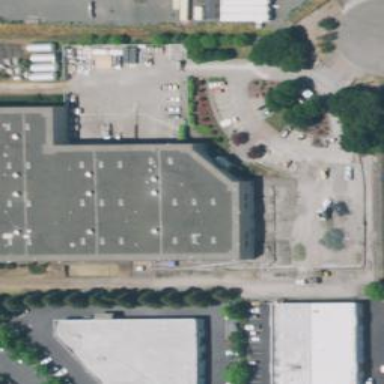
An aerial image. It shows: Warehouse.